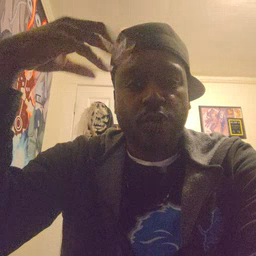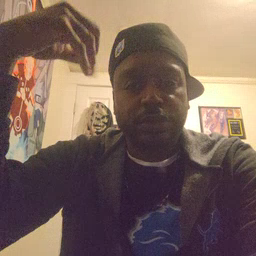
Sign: shower